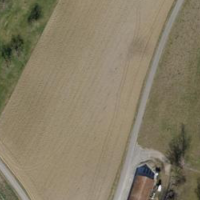
EUNIS habitat code: 25
Species observed at this site:
Picus viridis